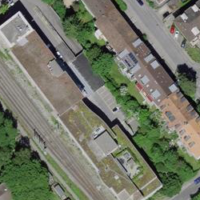
EUNIS habitat code: 54
Species observed at this site:
Sedum album